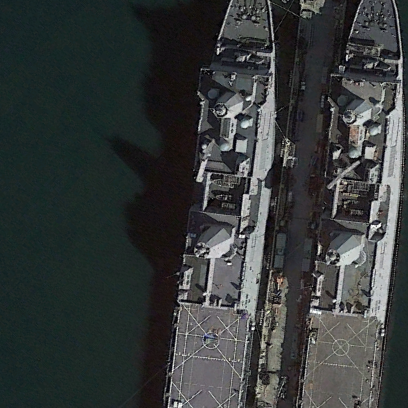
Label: combat